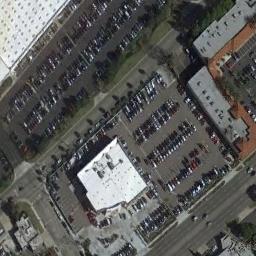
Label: parking_lot